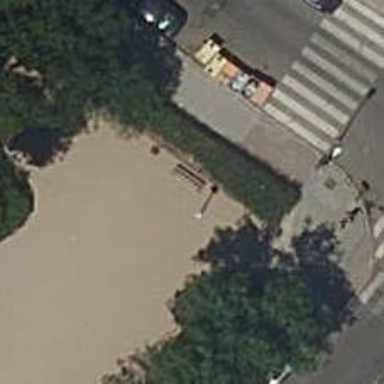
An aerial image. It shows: Bench.